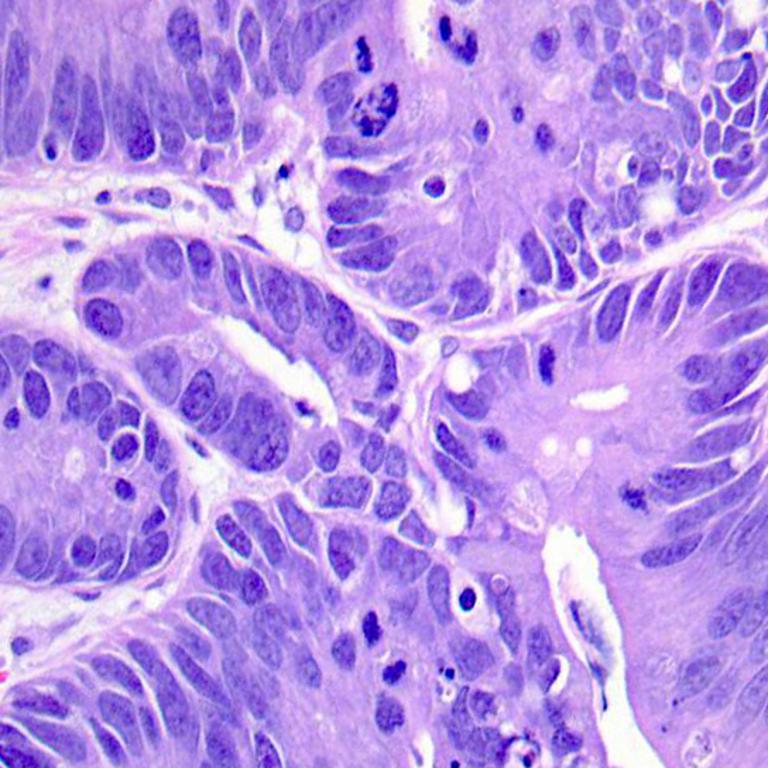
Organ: colon
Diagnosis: adenocarcinomas